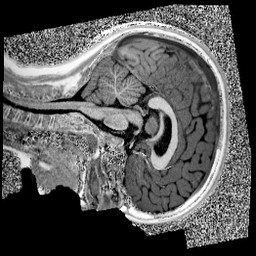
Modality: UNIT1
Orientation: sagittal
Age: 12
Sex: female
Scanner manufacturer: siemens
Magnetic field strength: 3 T
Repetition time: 4 s
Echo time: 0.00299 s